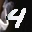
Label: 4